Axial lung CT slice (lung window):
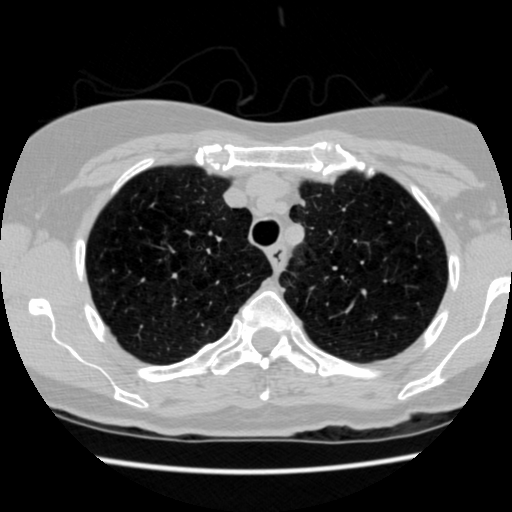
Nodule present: no